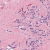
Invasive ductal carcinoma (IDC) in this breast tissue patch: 1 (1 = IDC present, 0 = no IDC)